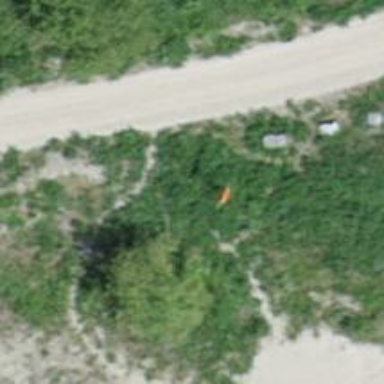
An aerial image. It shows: Pole with roofed pipeline marker.